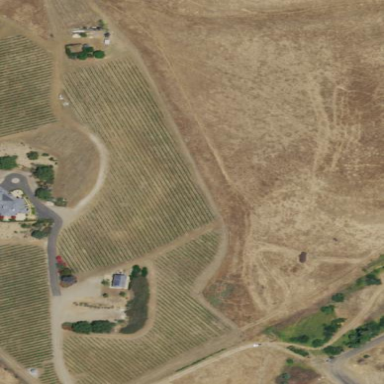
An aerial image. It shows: Vineyard where grapes are grown.